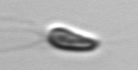
Label: Chrysochromulina